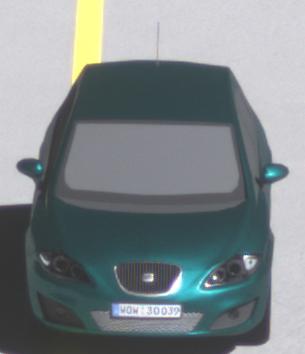
Make: SEAT
Model: Leon 1.4
Detailed model: Leon (1P)
Model produced from: 2009/04
Model produced until: 2010/08
Doors: 5
Color: blue
Road condition: dry road
Daytime: midday
Contrast: high contrast